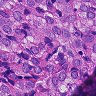
Metastatic tissue present: yes